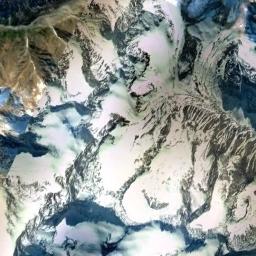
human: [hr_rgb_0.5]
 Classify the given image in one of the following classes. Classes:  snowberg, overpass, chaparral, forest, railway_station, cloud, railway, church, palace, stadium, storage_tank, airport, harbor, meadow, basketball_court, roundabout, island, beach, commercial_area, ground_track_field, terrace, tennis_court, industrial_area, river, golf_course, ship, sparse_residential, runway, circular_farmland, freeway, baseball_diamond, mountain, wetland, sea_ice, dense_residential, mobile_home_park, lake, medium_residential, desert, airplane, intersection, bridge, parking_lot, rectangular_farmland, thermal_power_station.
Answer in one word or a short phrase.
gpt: snowberg